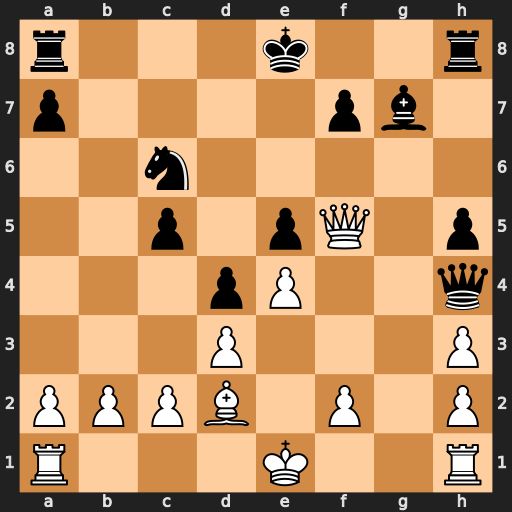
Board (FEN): r3k2r/p4pb1/2n5/2p1pQ1p/3pP2q/3P3P/PPPB1P1P/R3K2R
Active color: w
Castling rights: KQkq
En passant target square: -
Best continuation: Bg5 Ne7 Bxh4 Nxf5 exf5